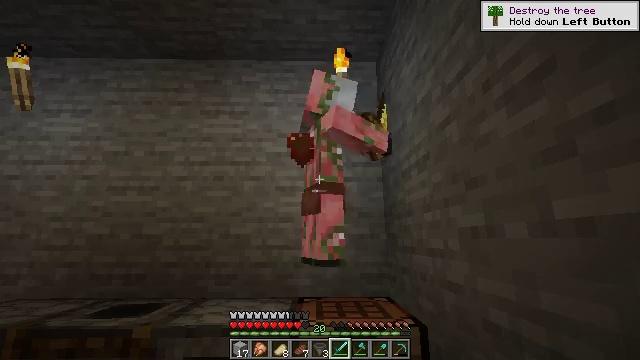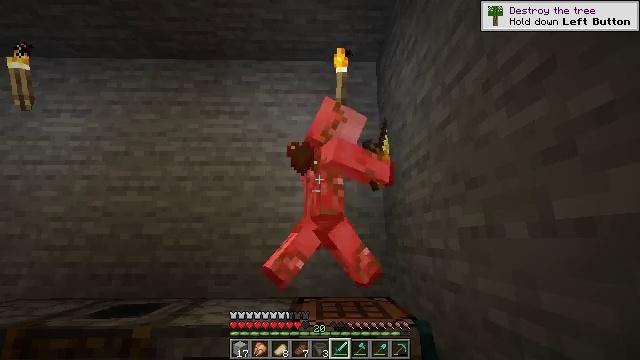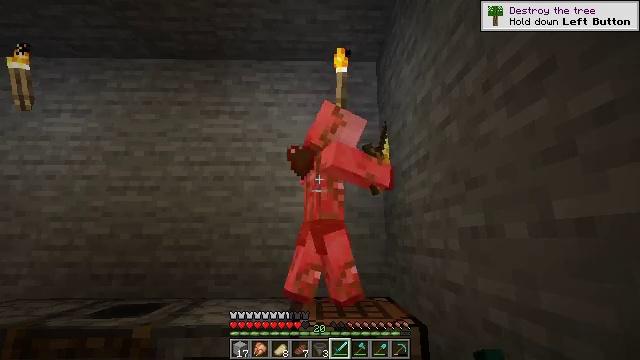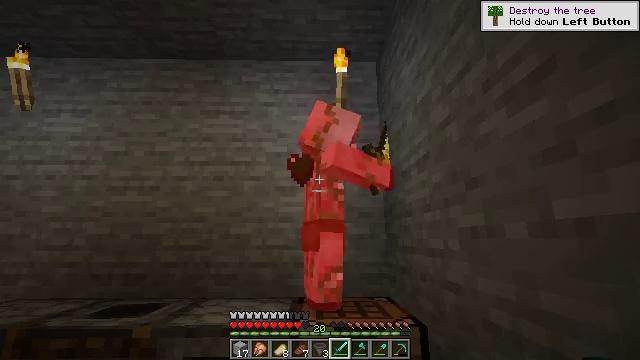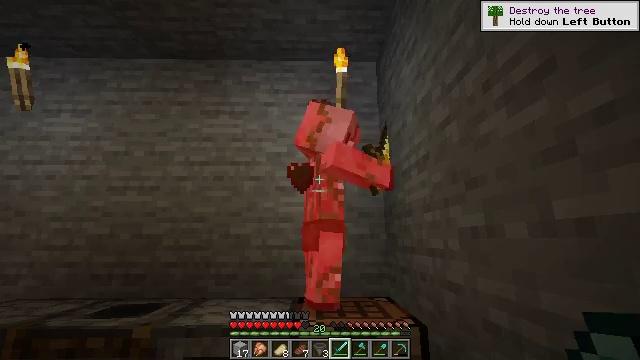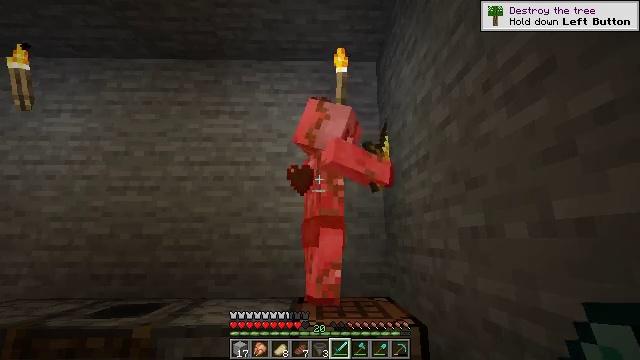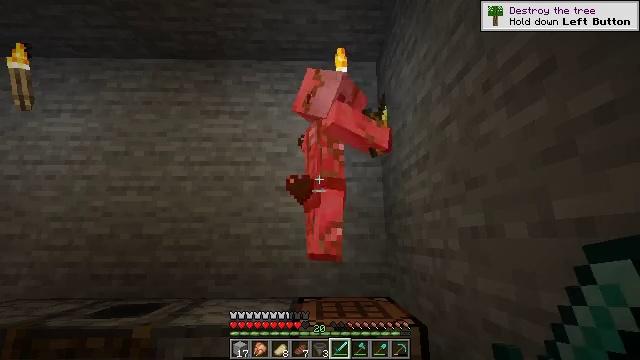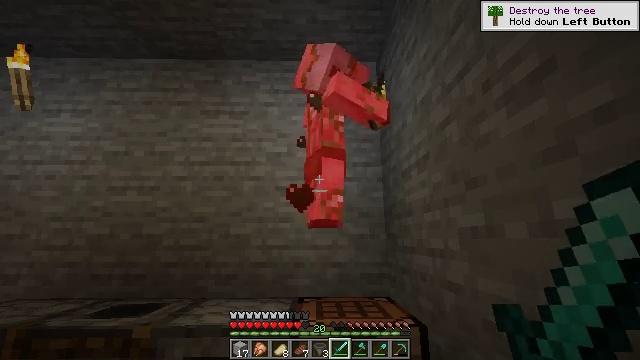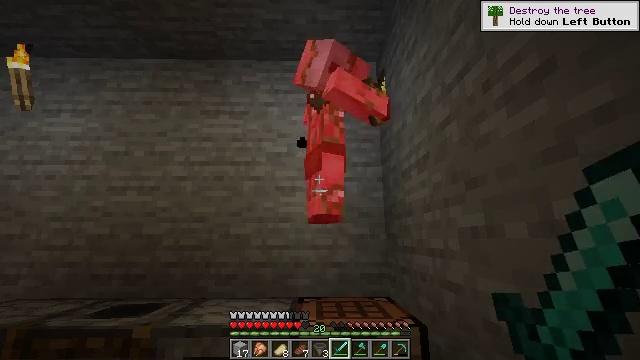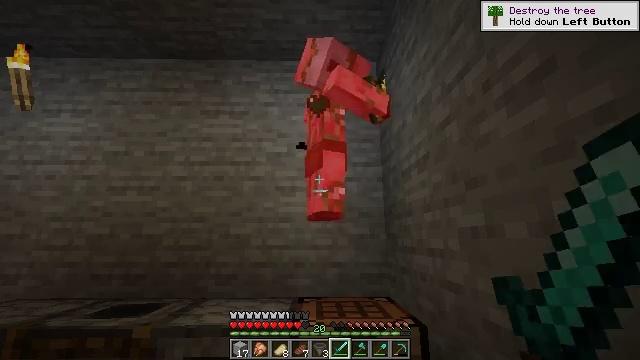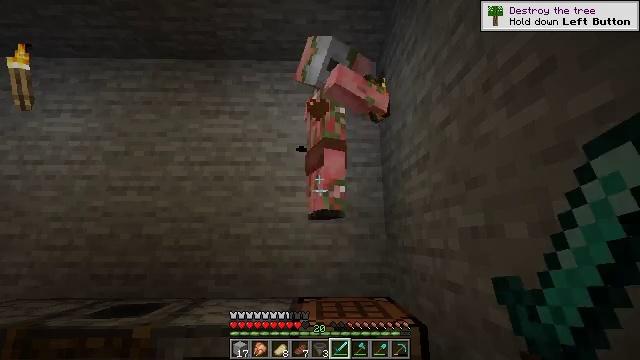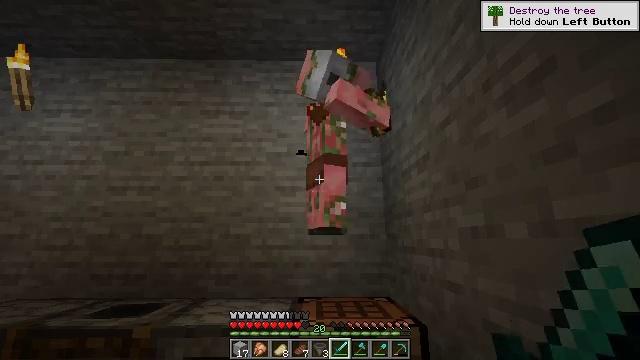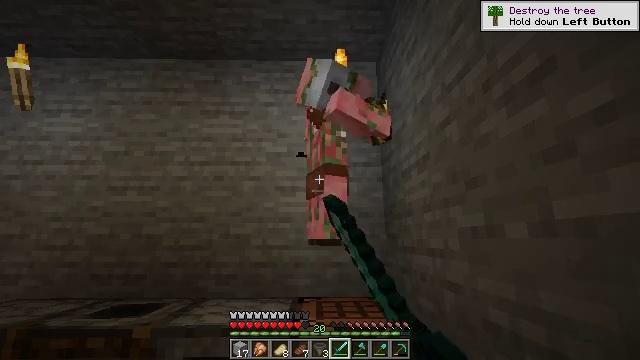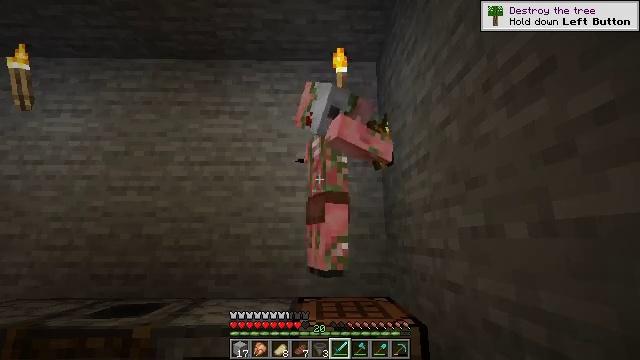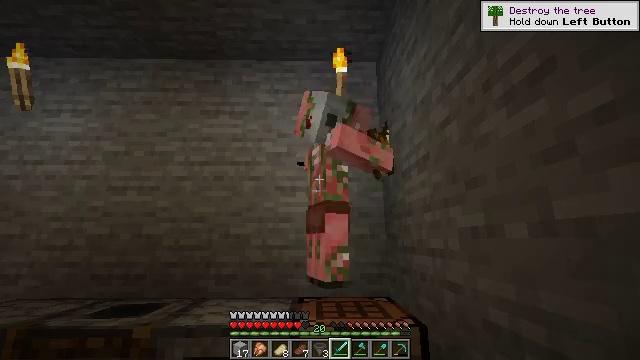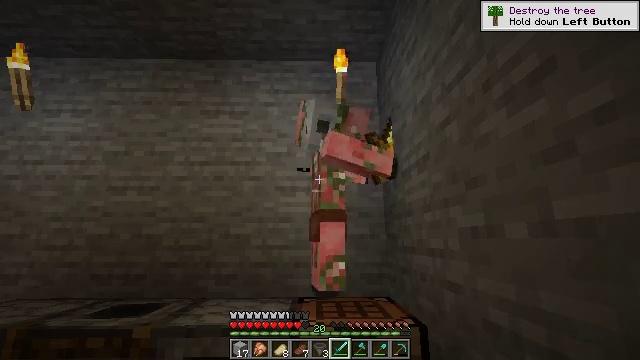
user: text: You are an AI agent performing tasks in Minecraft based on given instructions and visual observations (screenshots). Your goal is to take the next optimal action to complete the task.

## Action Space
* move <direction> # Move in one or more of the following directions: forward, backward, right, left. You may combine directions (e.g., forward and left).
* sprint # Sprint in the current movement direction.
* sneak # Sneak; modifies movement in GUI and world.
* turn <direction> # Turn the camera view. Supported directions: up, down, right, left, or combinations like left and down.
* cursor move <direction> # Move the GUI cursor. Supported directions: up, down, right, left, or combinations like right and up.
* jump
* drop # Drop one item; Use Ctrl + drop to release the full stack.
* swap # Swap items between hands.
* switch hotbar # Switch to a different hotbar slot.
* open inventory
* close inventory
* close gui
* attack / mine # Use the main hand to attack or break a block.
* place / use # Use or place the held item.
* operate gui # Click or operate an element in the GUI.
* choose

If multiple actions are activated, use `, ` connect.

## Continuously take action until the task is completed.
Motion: motion action
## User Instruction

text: Face a hostile mob.
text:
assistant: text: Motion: attack / mine
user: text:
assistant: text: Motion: attack / mine
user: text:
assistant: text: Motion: attack / mine
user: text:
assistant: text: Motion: no_op
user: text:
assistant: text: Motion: no_op
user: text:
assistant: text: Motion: no_op
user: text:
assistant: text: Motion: no_op
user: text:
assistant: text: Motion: no_op
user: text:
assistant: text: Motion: no_op
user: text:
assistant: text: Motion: no_op
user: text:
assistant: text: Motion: attack / mine
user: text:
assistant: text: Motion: attack / mine
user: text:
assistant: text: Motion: attack / mine
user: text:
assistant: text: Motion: attack / mine
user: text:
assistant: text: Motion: attack / mine
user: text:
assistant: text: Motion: attack / mine